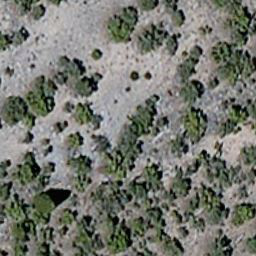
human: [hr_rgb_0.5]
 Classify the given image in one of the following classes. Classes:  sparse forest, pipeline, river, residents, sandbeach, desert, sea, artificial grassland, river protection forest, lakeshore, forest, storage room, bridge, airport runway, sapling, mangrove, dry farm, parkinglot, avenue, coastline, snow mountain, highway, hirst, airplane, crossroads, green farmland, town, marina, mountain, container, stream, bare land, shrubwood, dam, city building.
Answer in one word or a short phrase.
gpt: sparse forest